Question: I'm implementing an 'ObservableCollection' <-> 'DataGrid' binding.
My class consists of a 'System.Windows.Media.Color' field (named 'Color') and several strings.
My implementation in WPF of the Color column:
'''
<DataGridTemplateColumn Header="Color" Width="100">
<DataGridTemplateColumn.CellTemplate>
<DataTemplate>
<ComboBox ItemsSource="{Binding Source={StaticResource ColorProperties}}"
SelectedItem="{Binding Path=Color, UpdateSourceTrigger=PropertyChanged, Mode=TwoWay}"
Style="{StaticResource ComboBoxFlatStyle}">
<ComboBox.ItemTemplate>
<DataTemplate>
<StackPanel Margin="1" Orientation="Horizontal">
<Rectangle Fill="{Binding}" Height="10" Width="10" Margin="2"/>
<TextBlock Text="{Binding}" Margin="2,0,0,0"/>
</StackPanel>
</DataTemplate>
</ComboBox.ItemTemplate>
</ComboBox>
</DataTemplate>
</DataGridTemplateColumn.CellTemplate>
</DataGridTemplateColumn>
'''
And ColorProperties:
'''
<ObjectDataProvider x:Key="ColorProperties" ObjectType="{x:Type color:ColorHelper}"
MethodName="GetColorNames"/>
'''
The ColorHelper class (I'll try to find the OP for credit):
'''
public static class ColorHelper
{
public static IEnumerable<string> GetColorNames()
{
foreach (PropertyInfo p
in typeof(Colors).GetProperties(
BindingFlags.Public | BindingFlags.Static))
{
yield return p.Name;
}
}
}
'''
This works just fine, I can see the combo-box with all the colors:

Now I added a few objects to the ObservableCollection, and their respective fields are populated in the DataGrid. All except the Color.
The default Color is Black, but when I run the application, the ComboBox stays empty.
When I select a color from the ComboBox, the ObservableCollection changes accordingly. However if I change the object itself, the ComboBox stays with its original value.
For troubleshooting, I added
'''
<DataGridTextColumn Header="Color" Binding="{Binding Color, UpdateSourceTrigger=LostFocus}"
Width="100"/>
'''
This column gets populated with the string representation of the color, and when I change the value from either side, it changes accordingly.
This fact suggests that there's something missing in the ComboBox implementation.
Am I missing some sort of translation method? Seems weird since it actually works in one way (from ComboBox to object).
I've searched everywhere for a solution, without success.
EDIT:
I implemented Color<->String converter, still doesn't work..
'''
public class StringToColorConverter : IValueConverter
{
public object Convert(object value, Type targetType, object parameter, CultureInfo culture)
{
Color content = (Color)value;
return content.ToString();
}
public object ConvertBack(object value, Type targetType, object parameter, CultureInfo culture)
{
string content = (string)value;
return (Color)ColorConverter.ConvertFromString(content);
}
}
'''
WPF change:
'''
<ComboBox ItemsSource="{Binding Source={StaticResource ColorProperties}}"
SelectedItem="{Binding Path=Color, UpdateSourceTrigger=PropertyChanged, Mode=TwoWay,
Converter={StaticResource StringToColorConverter}}"
Style="{StaticResource ComboBoxFlatStyle}">
'''
Any ideas?
Thanks!
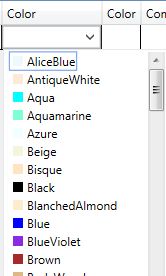
Answer: OK i found out what was wrong. It looks like getting the actual name from a color is not that simple. ToString returns the hex string, and not the actual color name.
So I used the answer from <URL> to create the converter.
'''
public class ColorToStringConverter : IValueConverter
{
public object Convert(object value, Type targetType, object parameter, CultureInfo culture)
{
Color KnownColor;
Color content = (Color)value;
Type ColorType = typeof(System.Windows.Media.Colors);
PropertyInfo[] ColorsCollection = ColorType.GetProperties(BindingFlags.Public | BindingFlags.Static);
foreach (PropertyInfo pi in ColorsCollection)
{
KnownColor = (Color)pi.GetValue(null);
if (KnownColor == content)
return pi.Name;
}
return String.Empty;
}
public object ConvertBack(object value, Type targetType, object parameter, CultureInfo culture)
{
string content = (string)value;
return (Color)ColorConverter.ConvertFromString(content);
}
}
'''